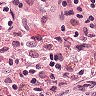
Metastatic tissue present: no